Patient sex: M
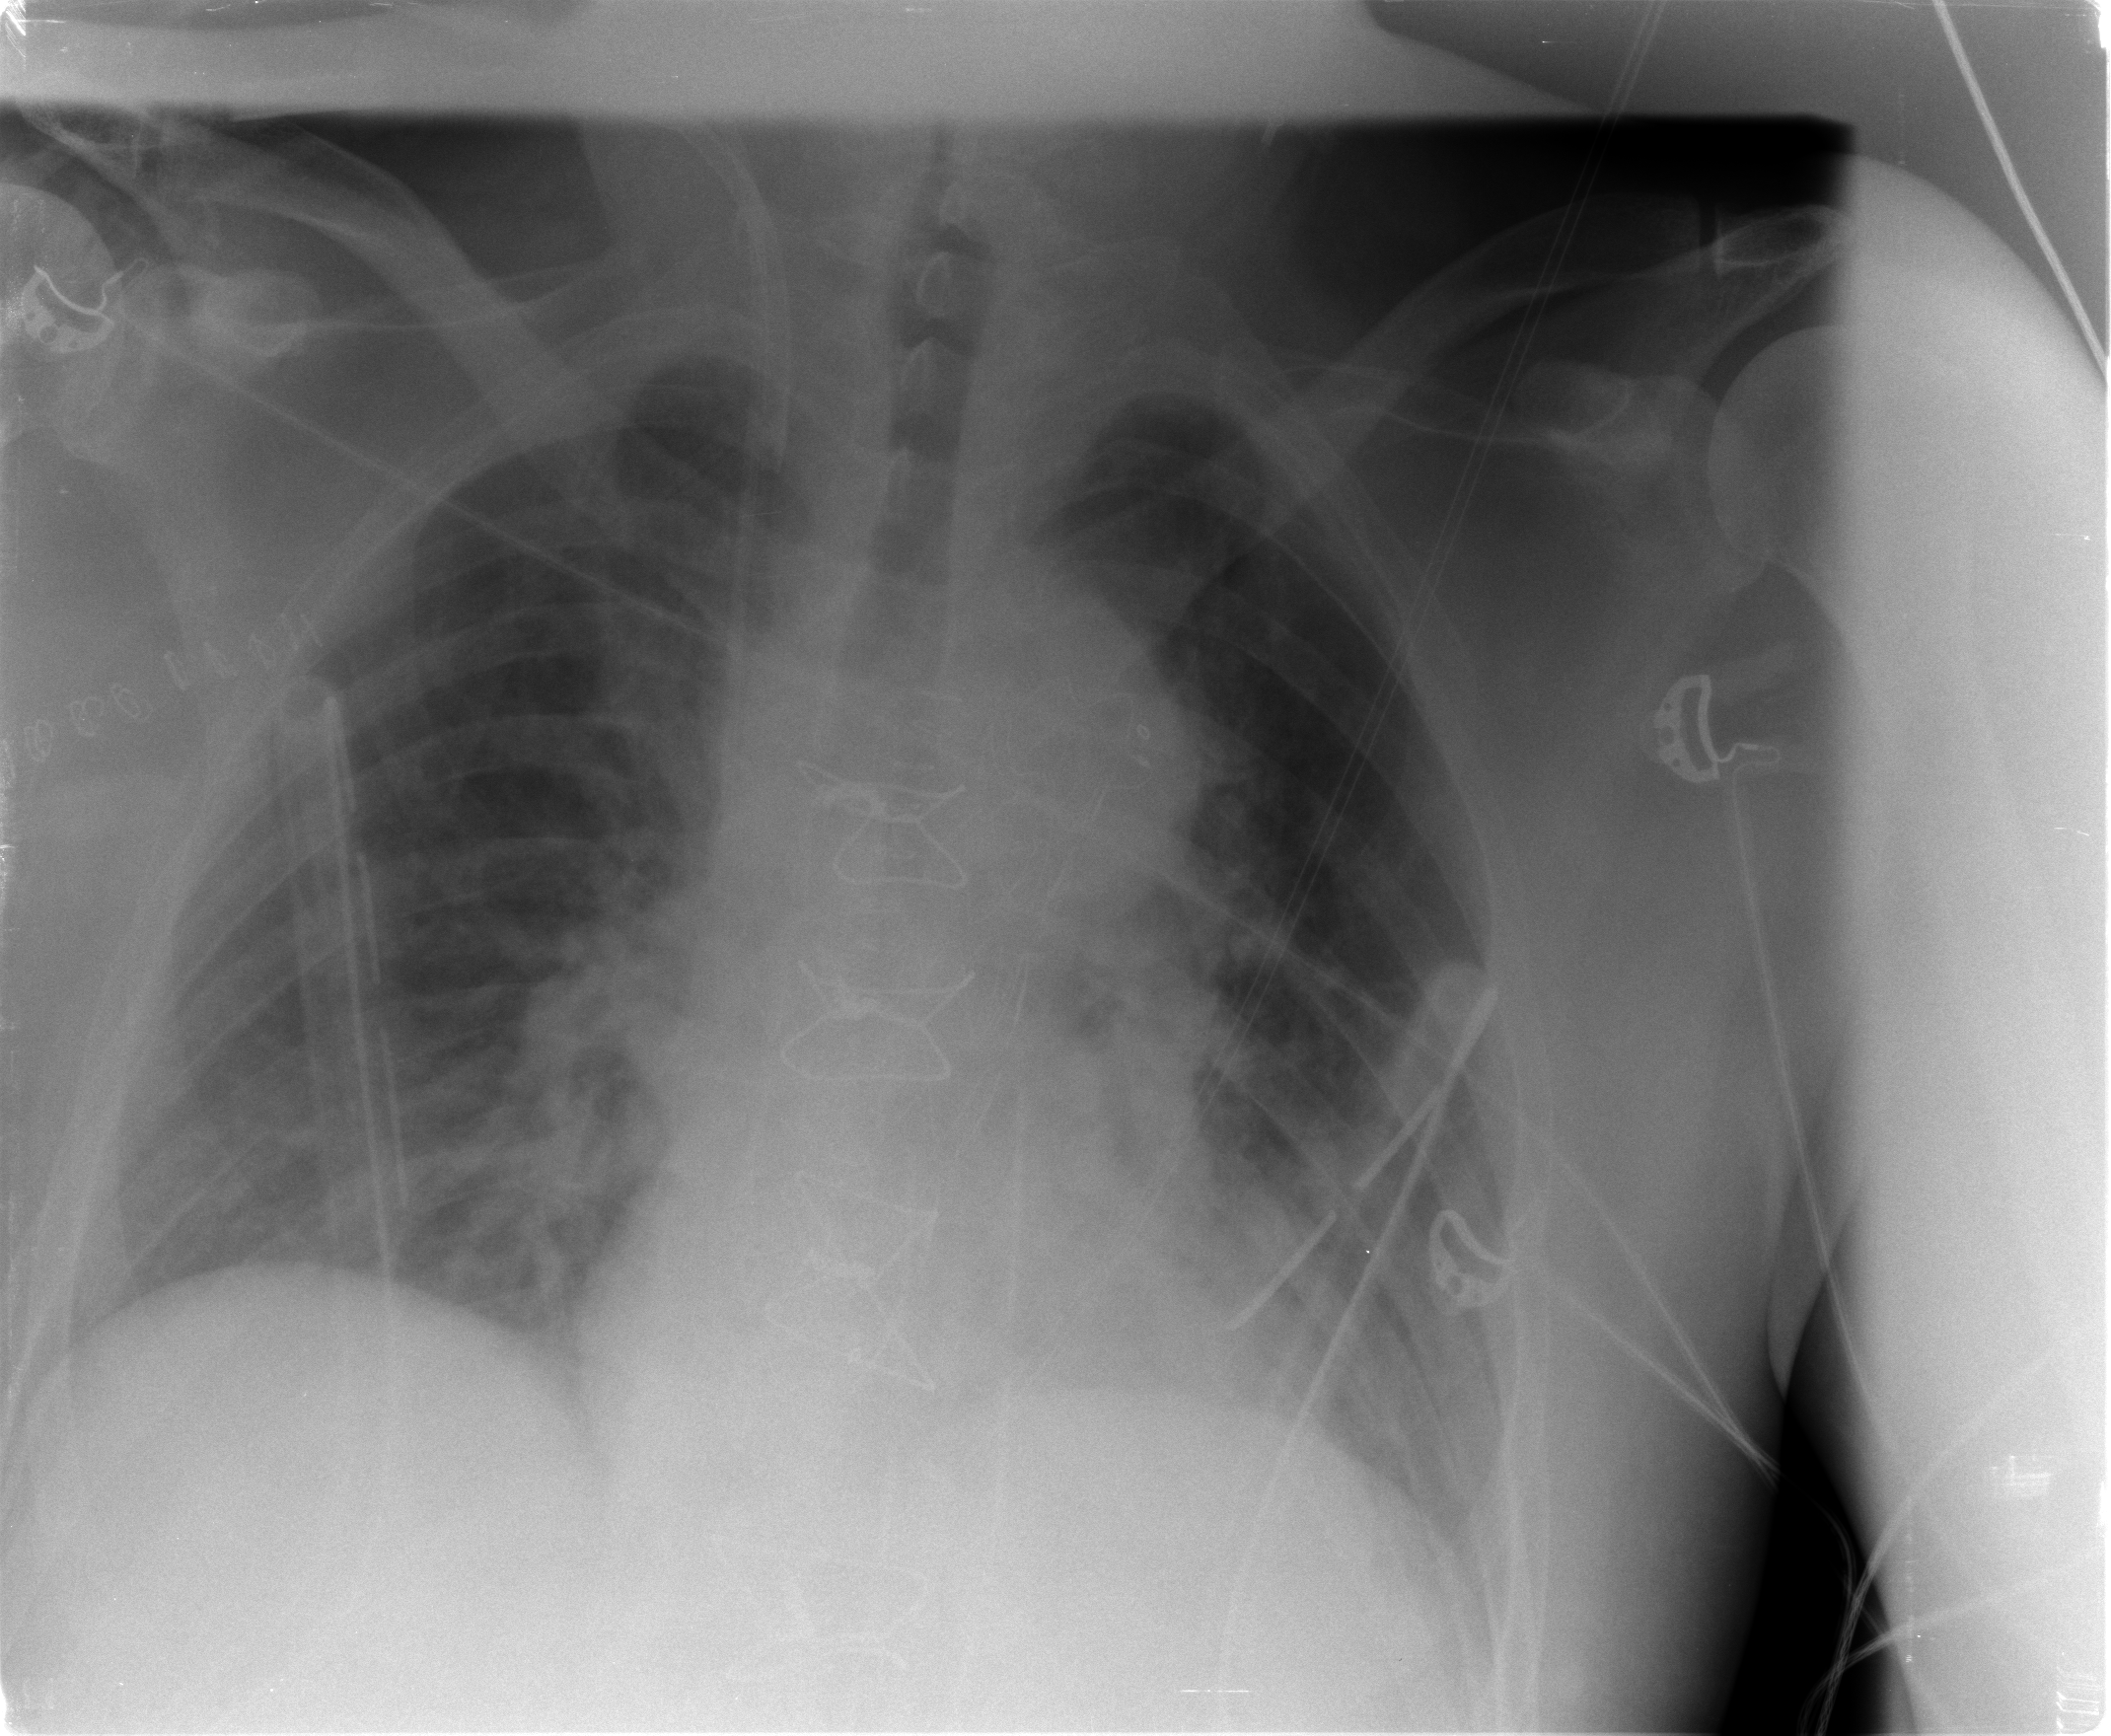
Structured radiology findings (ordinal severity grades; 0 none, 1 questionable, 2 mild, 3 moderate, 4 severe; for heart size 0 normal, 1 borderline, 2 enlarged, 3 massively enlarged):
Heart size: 0
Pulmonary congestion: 3
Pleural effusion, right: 0
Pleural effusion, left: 0
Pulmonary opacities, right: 0
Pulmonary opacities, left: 0
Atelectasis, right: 2
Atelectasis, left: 2